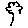
Label: flower